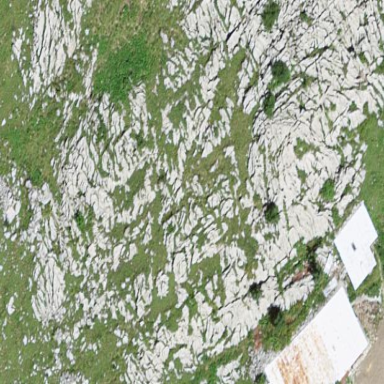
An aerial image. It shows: Landscape dominated by bare rock.